Question:
if foucus the input text box. the cursor is on the top, i want to locate the cursor at the center part, if not using padding-top. how should i do?
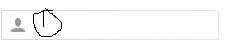
Answer: You can try something like this:
'''
#input-field {
height: 20px;
line-height: 20px;
}
'''
This will center the text vertically on your input field, which should center the cursor as well.